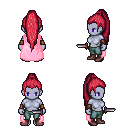
a pixel art fantasy rpg character, female body template, dark elf, purple skin, pink cape, teal pants, ruby red extra-long topknot hairstyle, leather bracers, maroon shoes, dagger, four views (front, back, left, right), 2x2 character sprite sheet, small pixel art, hard edges, no anti-aliasing